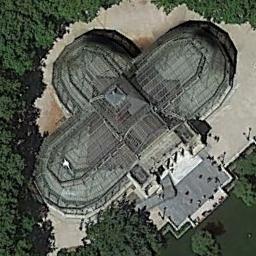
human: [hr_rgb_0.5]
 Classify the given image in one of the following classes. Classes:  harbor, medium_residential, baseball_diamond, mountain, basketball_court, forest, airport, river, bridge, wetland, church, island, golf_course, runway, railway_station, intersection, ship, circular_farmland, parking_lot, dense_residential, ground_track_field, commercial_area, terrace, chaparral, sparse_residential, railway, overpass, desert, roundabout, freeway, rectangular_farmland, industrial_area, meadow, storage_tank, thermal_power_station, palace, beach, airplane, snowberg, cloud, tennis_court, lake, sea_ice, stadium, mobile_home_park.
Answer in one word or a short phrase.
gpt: palace